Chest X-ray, PA view. Patient: 65 years old, sex M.
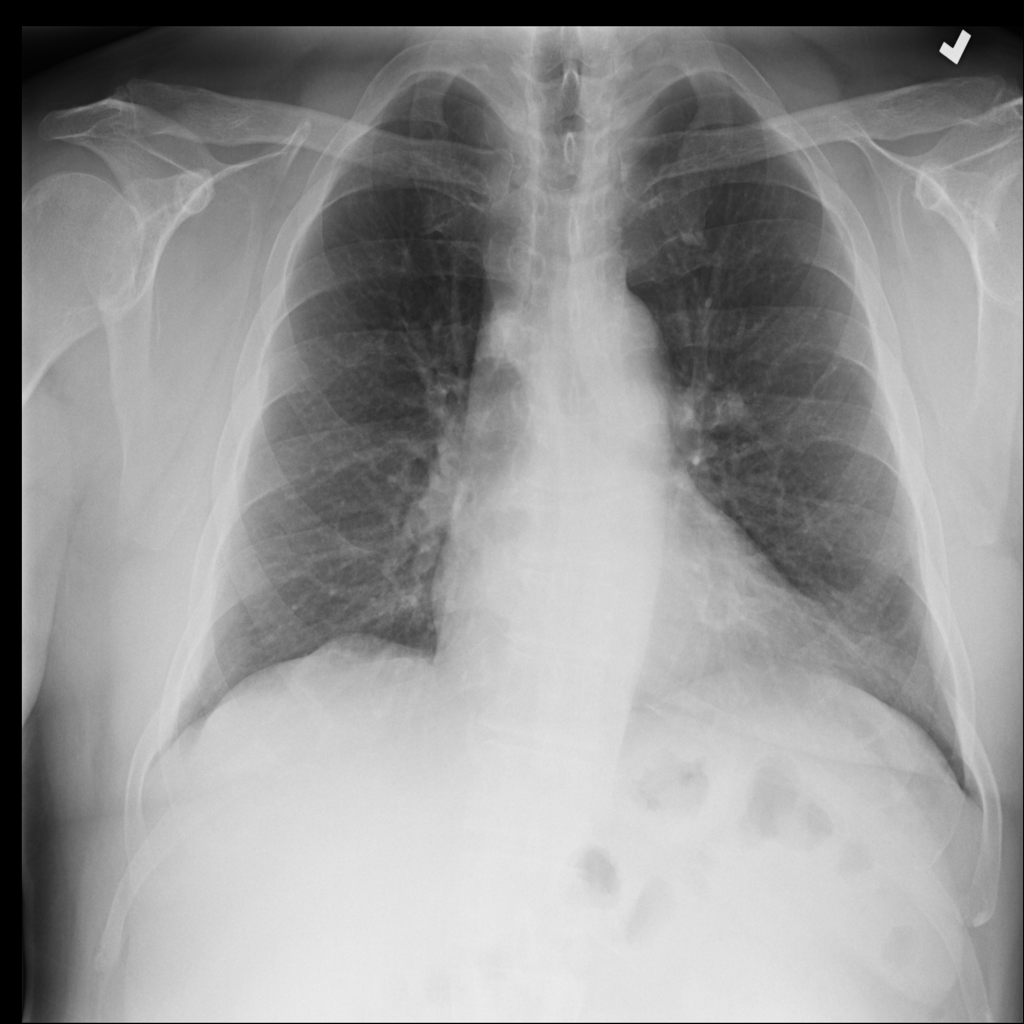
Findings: Pleural_Thickening